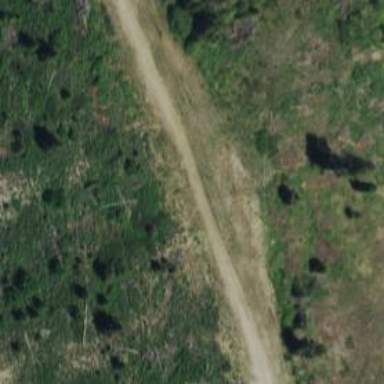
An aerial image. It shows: Intermediate level track road.